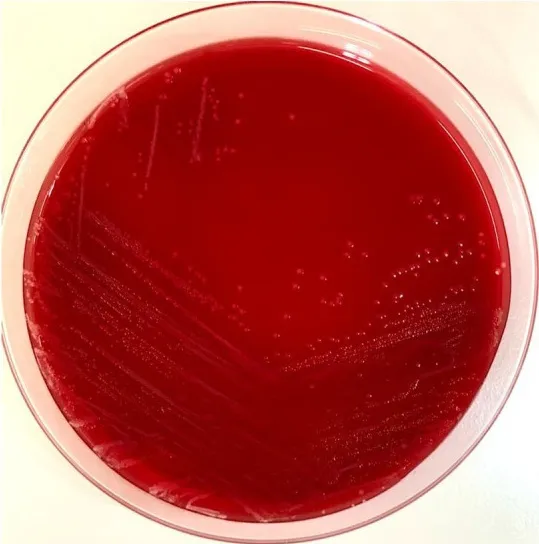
Picture of the Blood Agar with the Y. pseudotuberculosis colonies. Ten microliters of the positive blood culture bottle were streaked with a sterile loop and incubated at 37 C for 24 h.
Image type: pathology (gram)